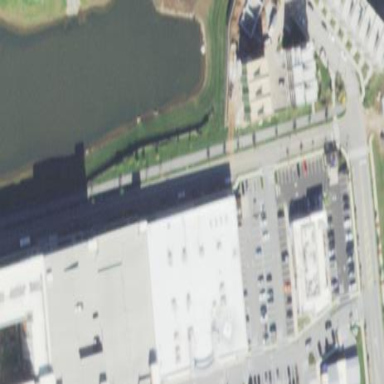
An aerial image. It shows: Building that houses fitness center.